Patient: sex F, age 34
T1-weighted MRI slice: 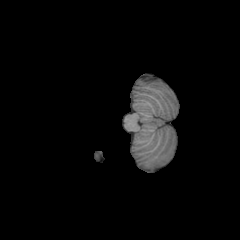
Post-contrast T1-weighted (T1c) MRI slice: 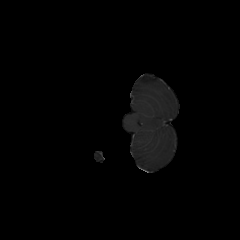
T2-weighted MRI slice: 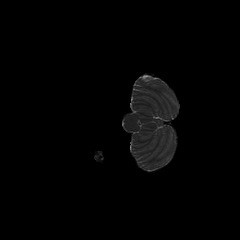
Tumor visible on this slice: no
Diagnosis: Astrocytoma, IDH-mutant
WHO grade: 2